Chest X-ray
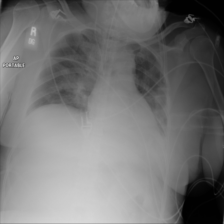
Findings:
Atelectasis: positive
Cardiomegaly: negative
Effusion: positive
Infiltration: positive
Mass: negative
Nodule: negative
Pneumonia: negative
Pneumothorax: negative
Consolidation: positive
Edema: negative
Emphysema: negative
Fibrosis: negative
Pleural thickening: negative
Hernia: negative